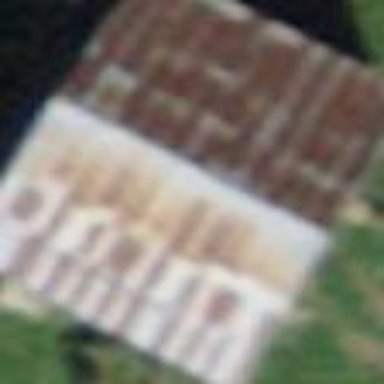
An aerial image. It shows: Rural barn.